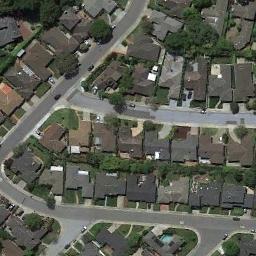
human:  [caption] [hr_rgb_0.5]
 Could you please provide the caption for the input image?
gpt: In densely populated areas there are many roads and neatly arranged houses and trees as well as large lawns and many vehicles .

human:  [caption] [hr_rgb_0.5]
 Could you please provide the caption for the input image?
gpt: A dense residential area has lots of trees and houses arranged neatly while some roads go through the residential area .

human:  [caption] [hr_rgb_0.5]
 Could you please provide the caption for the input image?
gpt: The dense residential is next to the road with some cars .

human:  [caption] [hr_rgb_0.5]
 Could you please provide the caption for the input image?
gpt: The houses line up neatly .

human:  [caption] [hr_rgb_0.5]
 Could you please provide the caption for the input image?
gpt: There are many brown and black buildings on dense residential area .